Question: i guess it is trivial to get it done right .
in the screen-shot below each user(userid) has two results (which is a kind of a duplicate)
how can i fix query to get only one result per user
(each user can have 2 sets of "TimeIn" and "TimeOut" activities)
so if given user does have a second "entrance" but did not leave yet
i need only the first closed entrance/leave + second entrance/still working

here is the Stored Procedure
'''
create table #tmp (tId int, UserId int,
TimeIn1 smalldatetime, [TimeOut1] smalldatetime,
TimeIn2 smalldatetime, [TimeOut2] smalldatetime, tId2 int,
ActiveDate smalldatetime, ReasonID int, Name nvarchar(100), ReasonType nvarchar(100),
TotalMins int)
insert into #tmp (tId, UserId, TimeIn1, TimeOut1, ActiveDate, ReasonID, Name, ReasonType)
SELECT
t1.tId, t1.UserId, t1.TimeIn, t1.[TimeOut], t1.ActiveDate, t1.ReasonID, tblCustomers.name,tblTimeReas.ReasonType
FROM tblTime t1
inner join tblTimeReas on t1.ReasonID = tblTimeReas.ReasonID
inner join tblCustomers on t1.UserId=tblCustomers.custID
where (t1.userid in (select custID from tblCustomers where Classification =35) )
and (DATEPART(DAY,t1.timein)= DATEPART(DAY,GETDATE()))
and (DATEPART(MONTH,t1.timein)= DATEPART(MONTH,GETDATE()))
and (DATEPART(YEAR,t1.timein)= DATEPART(YEAR,GETDATE()))
update #tmp
set tId2 = (select top 1 tId from
tblTime t2 where (userid in (select custID from tblCustomers where Classification =35)) and DATEDIFF(day,t2.timein,#tmp.timein1)=0
and t2.tId>#tmp.tId order by tId asc)
update #tmp
set TimeIn2 = (select TimeIn from tblTime where tId=tId2),
TimeOut2 = (select [TimeOut] from tblTime where tId=tId2)
update #tmp set TotalMins = (
isnull(DATEDIFF(minute,timein1,timeout1),0)+
isnull(DATEDIFF(minute,timein2,timeout2),0)
)
select * from #tmp order by TimeIn1
drop table #tmp
'''
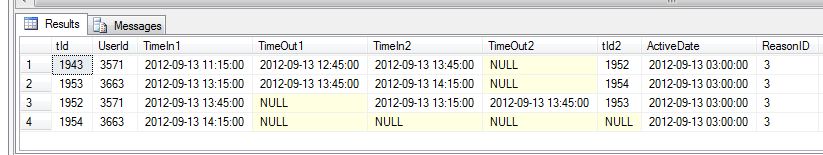
Answer: dont know how , i didn't take a course for sql server & databse but this is my final code for
much flexable filtering
'''
create table #tmp (tId int, UserId int,
TimeIn1 smalldatetime, [TimeOut1] smalldatetime,
ActiveDate smalldatetime, ReasonID int, Name nvarchar(100), ReasonType nvarchar(100),
TotalMins int)
insert into #tmp (tId, UserId, TimeIn1, TimeOut1, ActiveDate, ReasonID, Name, ReasonType)
SELECT
t1.tId, t1.UserId, t1.TimeIn, t1.[TimeOut], t1.ActiveDate, t1.ReasonID, tblCustomers.name,tblTimeReas.ReasonType
FROM tblTime t1
inner join tblTimeReas on t1.ReasonID = tblTimeReas.ReasonID
inner join tblCustomers on t1.UserId=tblCustomers.custID
where (t1.userid in (select custID from tblCustomers where Classification Like '%,35%') )
and (DATEPART(DAY,t1.timein)= DATEPART(DAY,GETDATE()))
and (DATEPART(MONTH,t1.timein)= DATEPART(MONTH,GETDATE()))
and (DATEPART(YEAR,t1.timein)= DATEPART(YEAR,GETDATE()))
and TimeOut is null
update #tmp set TotalMins = (
isnull(DATEDIFF(minute,timein1,GETDATE()),0)
)
select *from #tmp order by TimeIn1
drop table #tmp
'''